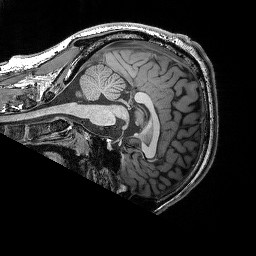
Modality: T1w
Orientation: sagittal
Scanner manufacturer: siemens
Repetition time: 2.25 s
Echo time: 0.00418 s